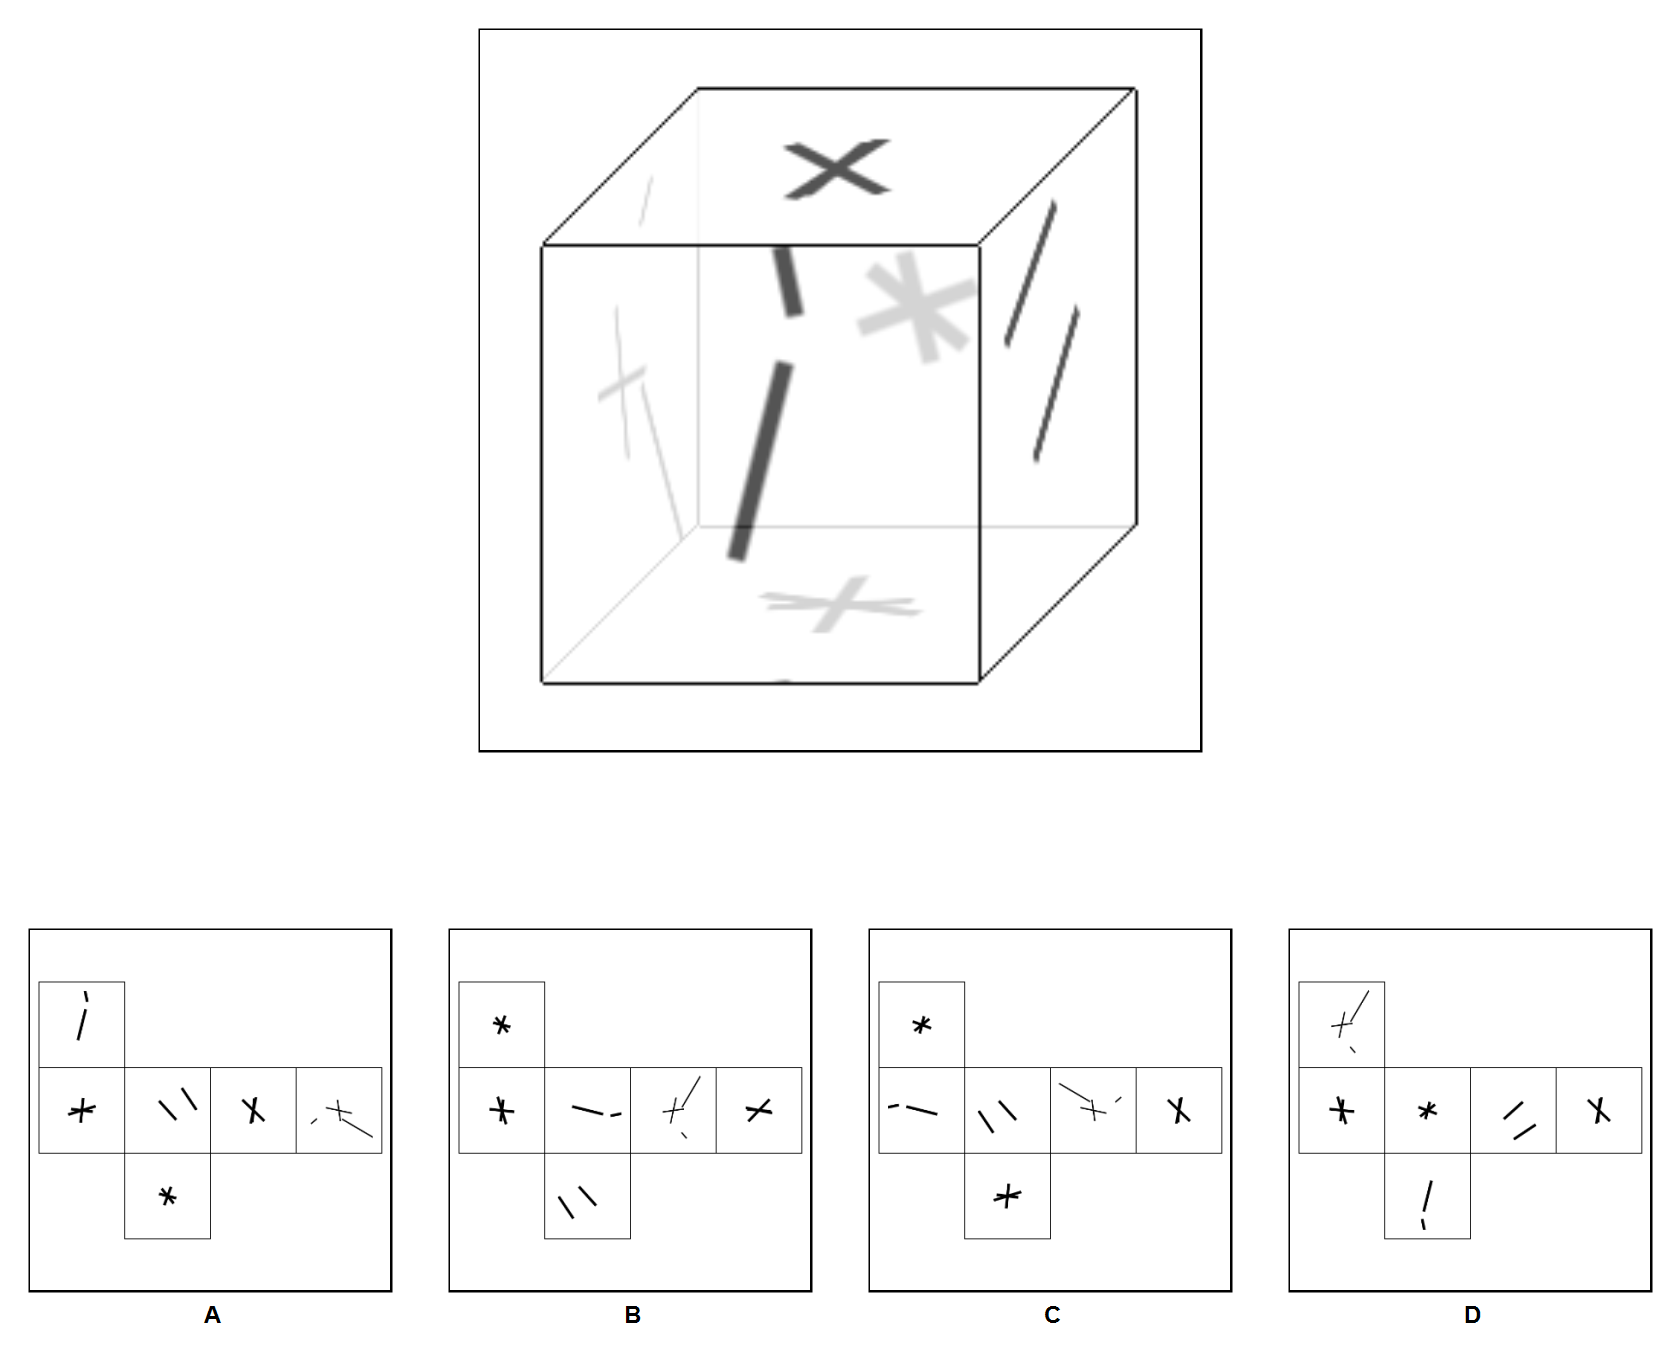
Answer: A